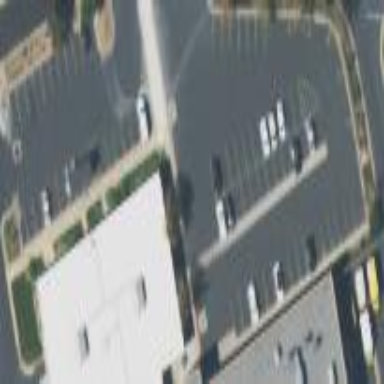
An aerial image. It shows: Parking area.